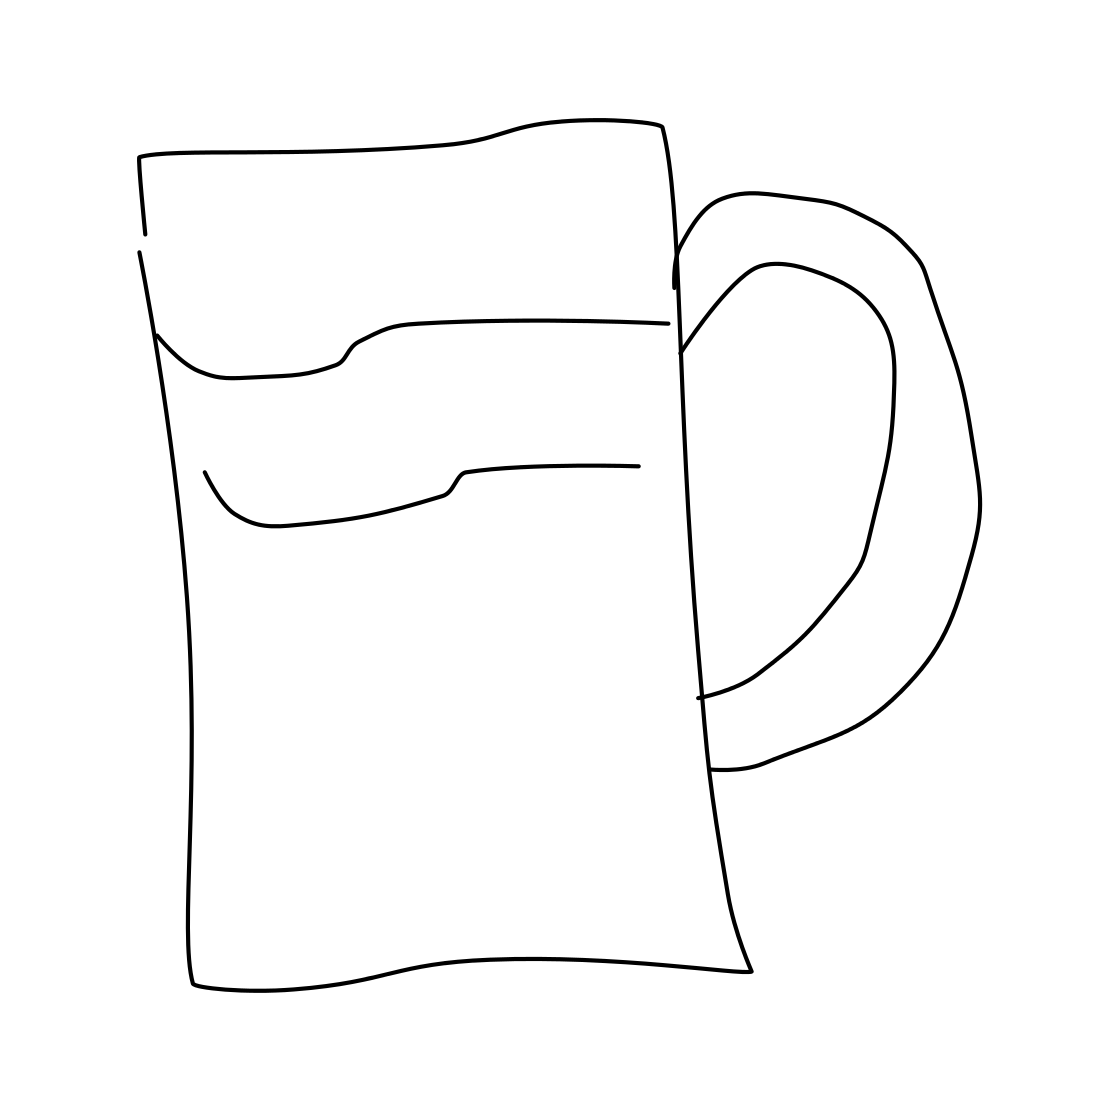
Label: beer-mug